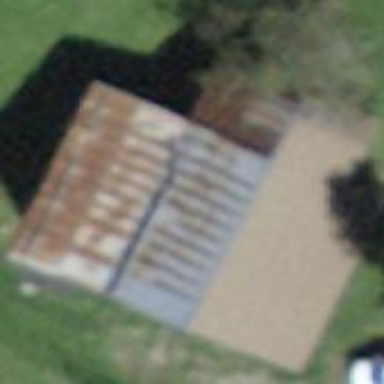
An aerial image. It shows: Barn.